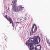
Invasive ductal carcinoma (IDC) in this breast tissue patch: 0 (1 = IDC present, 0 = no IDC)